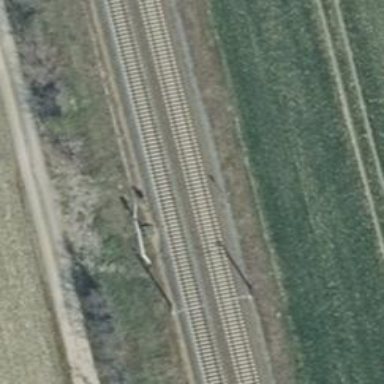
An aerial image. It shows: Railway signal.